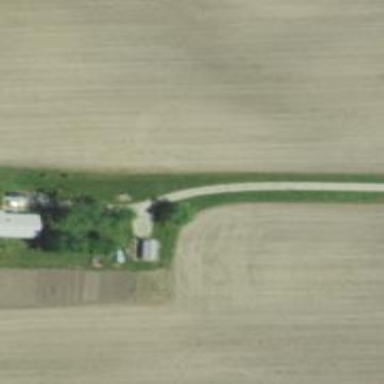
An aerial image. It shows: Driveway.